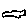
Label: cloud